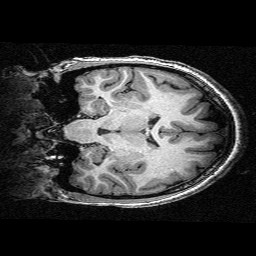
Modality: T1w
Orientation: coronal
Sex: female